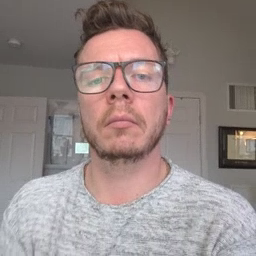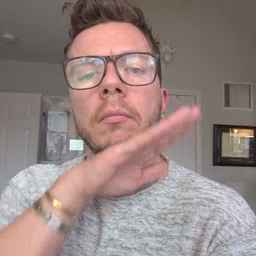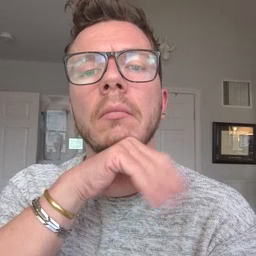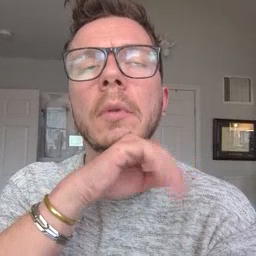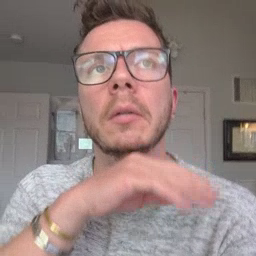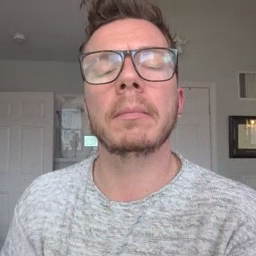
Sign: pig